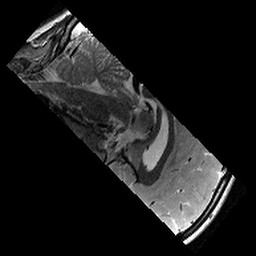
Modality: T2w
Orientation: sagittal
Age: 10
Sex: female
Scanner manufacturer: siemens
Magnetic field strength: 3 T
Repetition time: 9.23 s
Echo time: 0.067 s